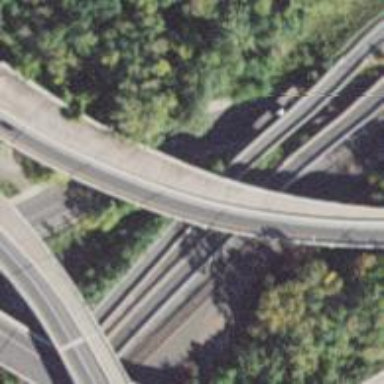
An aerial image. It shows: Asphalt bridge on busway.